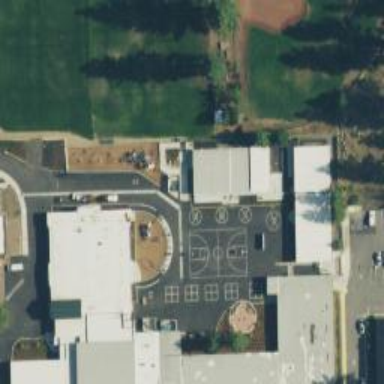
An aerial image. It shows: School.